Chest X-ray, PA view. Patient: 59 years old, sex M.
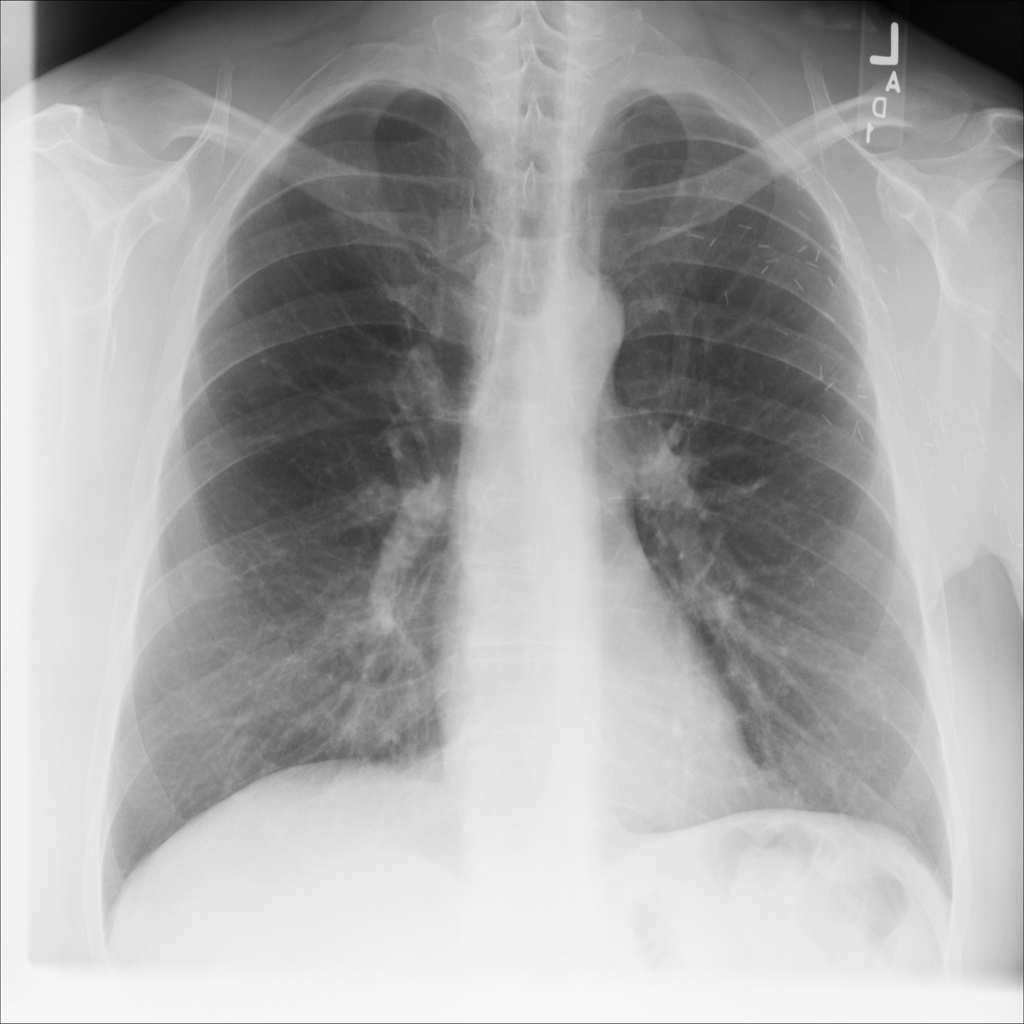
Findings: No Finding